Interaction volume radius: 10 \u00c5
Interaction volume height: 10 \u00c5
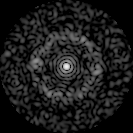
Disorder parameter: 0.8346